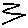
Label: zigzag